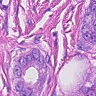
Metastatic tissue present: yes